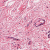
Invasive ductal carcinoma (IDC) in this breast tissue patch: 0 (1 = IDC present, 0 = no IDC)